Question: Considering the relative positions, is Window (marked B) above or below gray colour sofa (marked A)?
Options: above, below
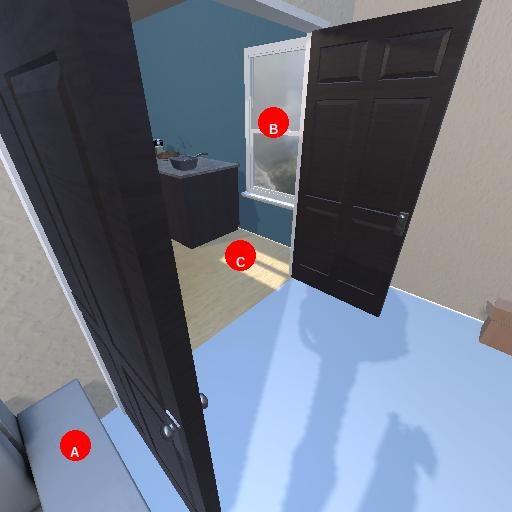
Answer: above